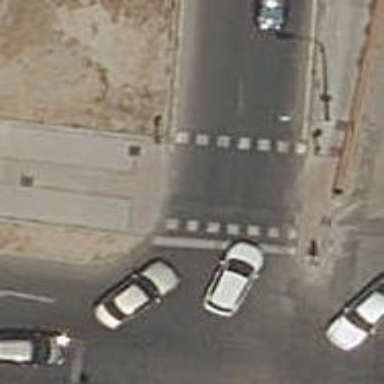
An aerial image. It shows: Road with traffic signals at crossing.